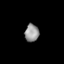
Tissue: lung
Cell type: Epithelial cells
Senescence score: 0.1283
Nuclear area (px): 242
Mean DAPI intensity: 148.996